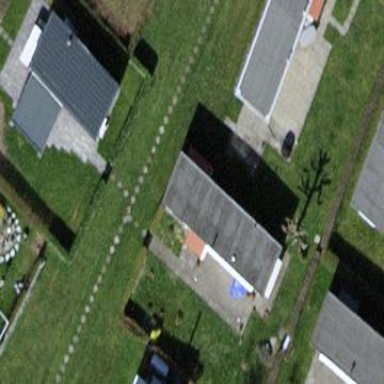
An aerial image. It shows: Static caravan building.